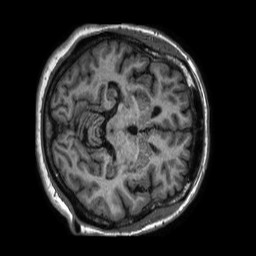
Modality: T1w
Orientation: axial
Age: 66
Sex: female
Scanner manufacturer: philips
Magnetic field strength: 1.5 T
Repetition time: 0.008244 s
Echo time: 0.003782 s